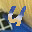
Label: 4